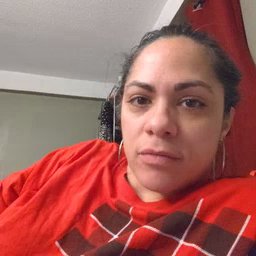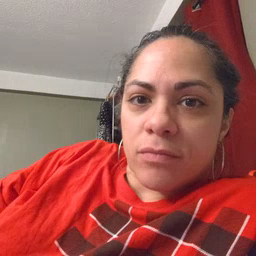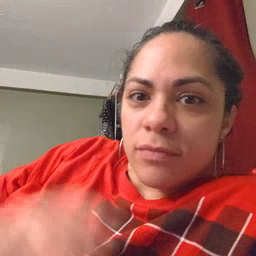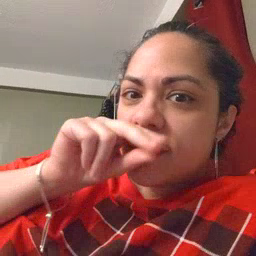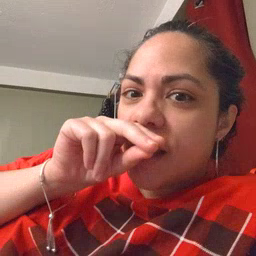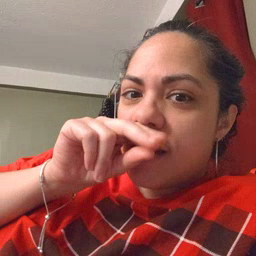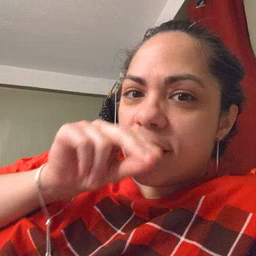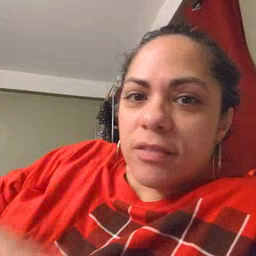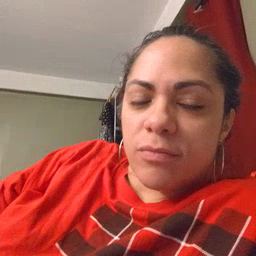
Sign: duck